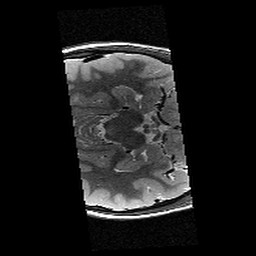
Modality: T2w
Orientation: axial
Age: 11
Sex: female
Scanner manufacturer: siemens
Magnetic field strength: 3 T
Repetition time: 9.23 s
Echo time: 0.067 s